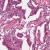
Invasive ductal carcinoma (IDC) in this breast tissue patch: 0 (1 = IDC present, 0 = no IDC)